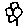
Label: flower